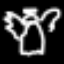
Label: angel